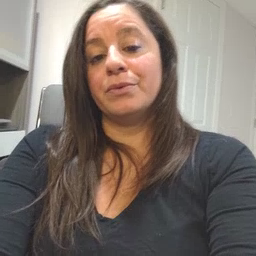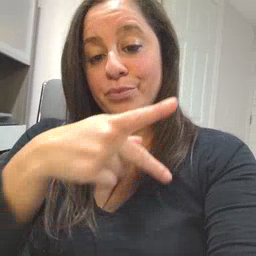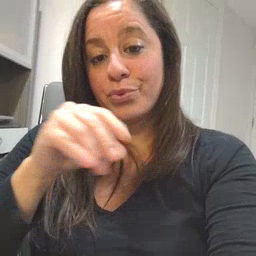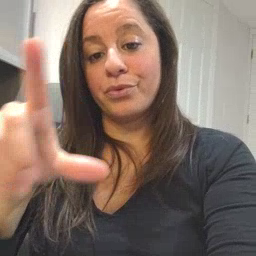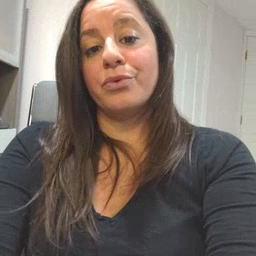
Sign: pool